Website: ulta-beauty
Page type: billing-address
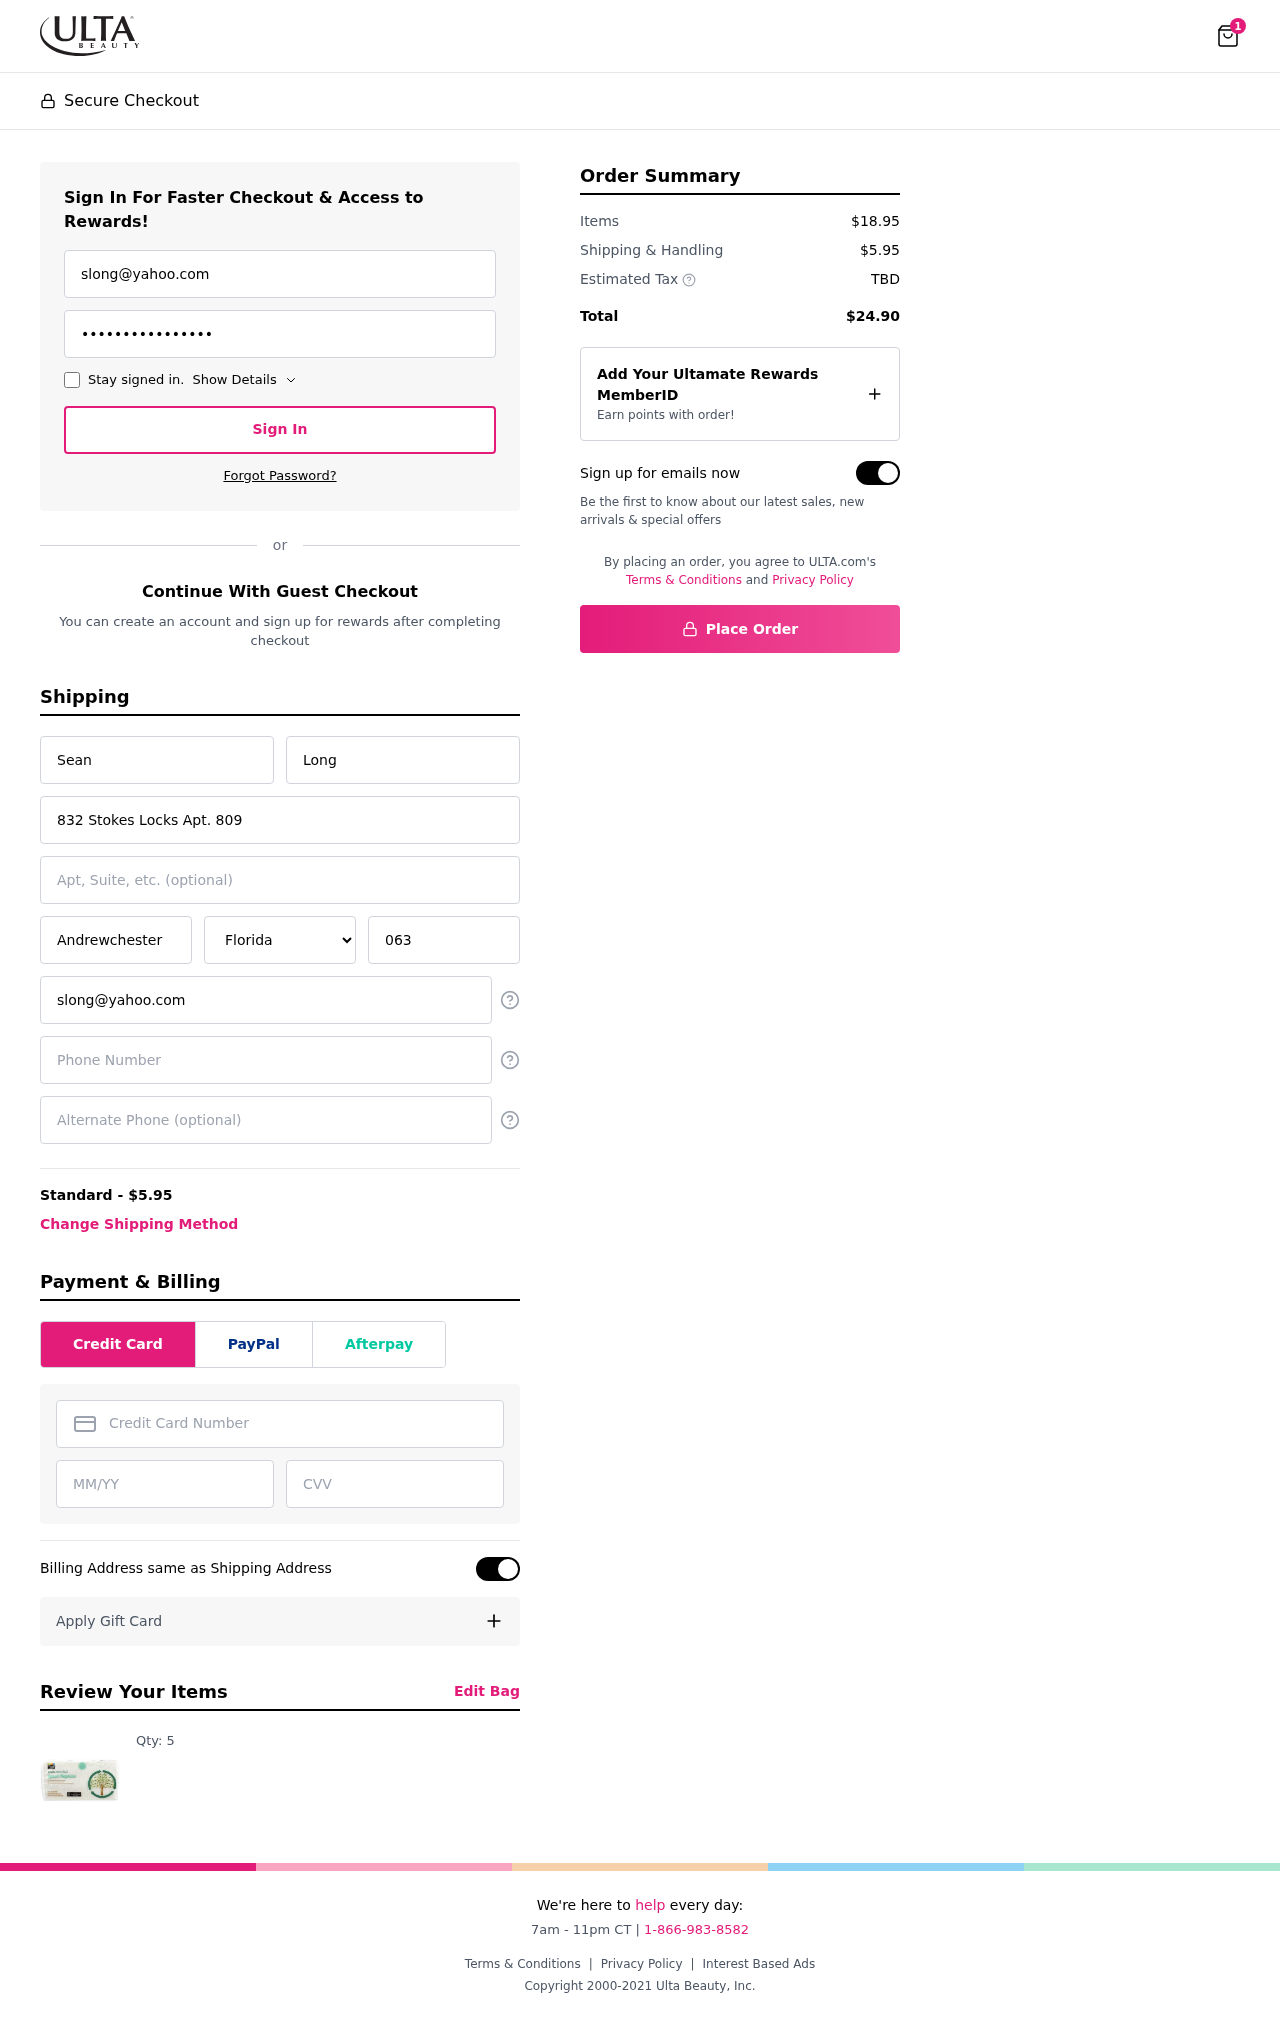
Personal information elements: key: PII_STATE
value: Florida
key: PII_EMAIL
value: slong@yahoo.com
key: PII_FIRSTNAME
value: Sean
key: PII_LASTNAME
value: Long
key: PII_STREET
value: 832 Stokes Locks Apt. 809
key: PII_CITY
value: Andrewchester
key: PII_POSTCODE
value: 06349
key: PII_PHONE
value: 4277833559
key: PII_CARD_NUMBER
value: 2718 5287 6331 2096
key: PII_CARD_EXPIRY
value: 07/27
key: PII_CARD_CVV
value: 999
Product elements: key: PRODUCT1_QUANTITY
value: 5
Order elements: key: ORDER_NUM_ITEMS
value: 1
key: ORDER_SHIPPING_COST
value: $5.95
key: ORDER_SUBTOTAL
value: $18.95
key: ORDER_TOTAL
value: $24.90